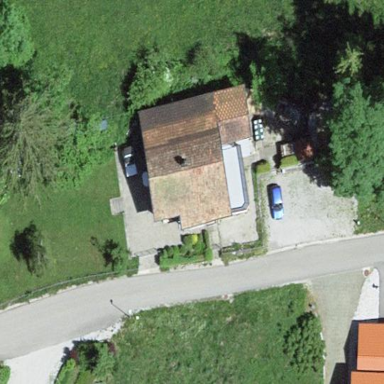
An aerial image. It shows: Simple house.